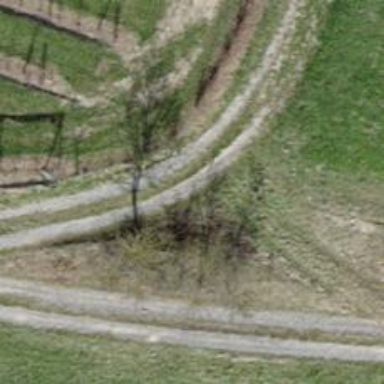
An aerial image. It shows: Track with grass surface. The track type is grade3.